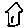
Label: house